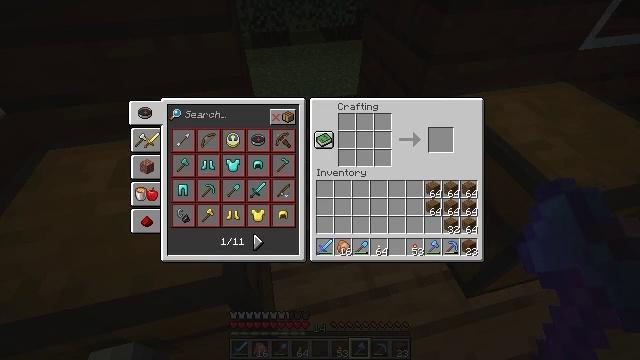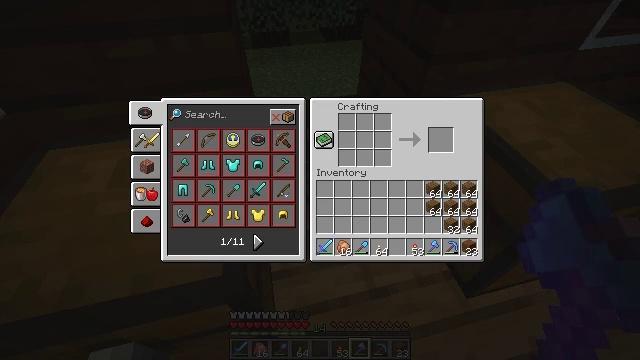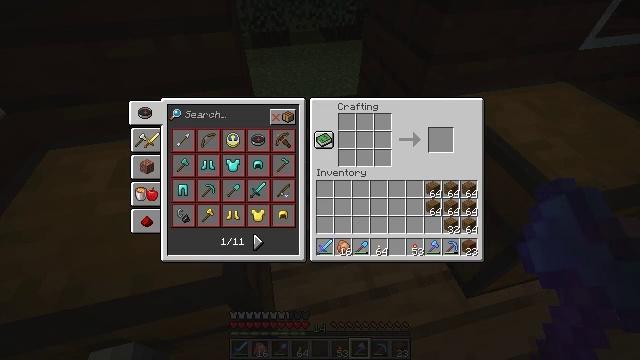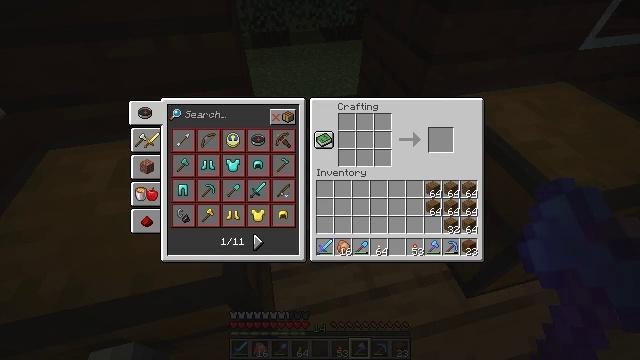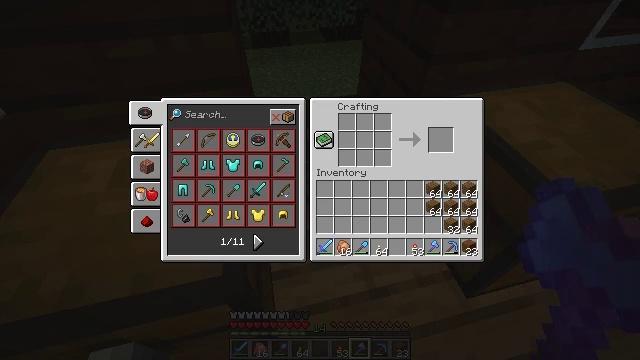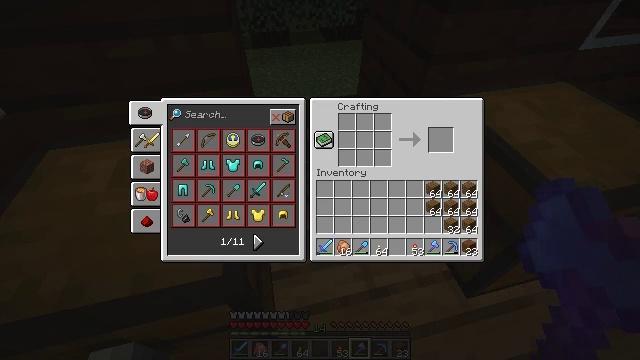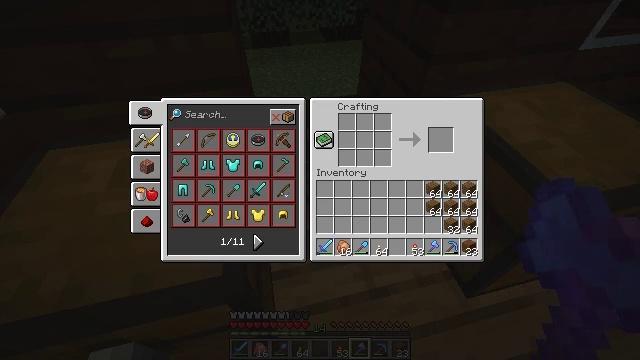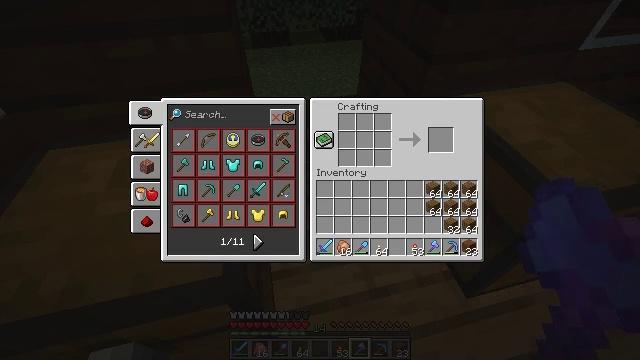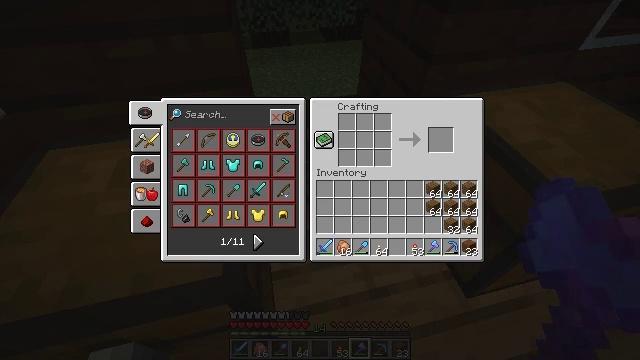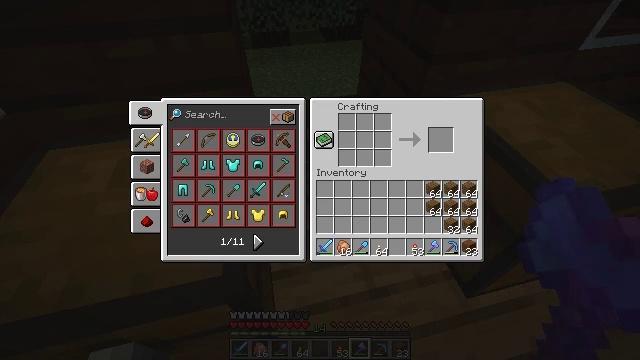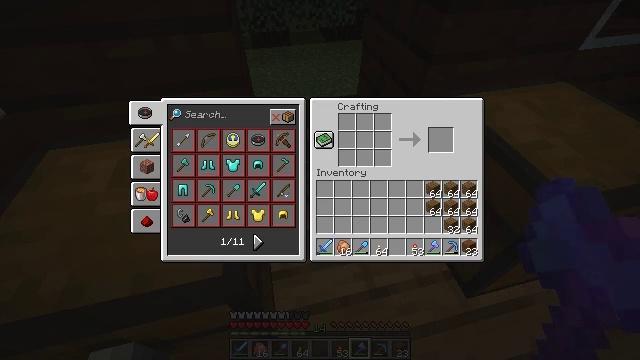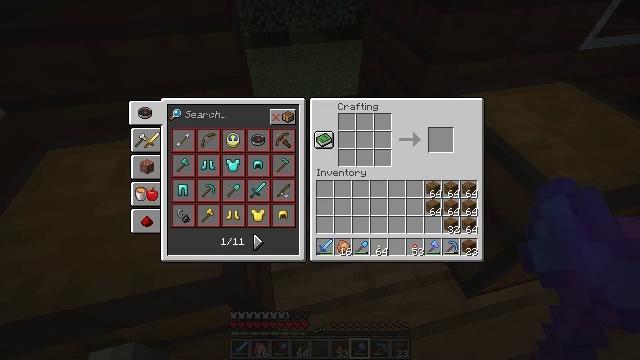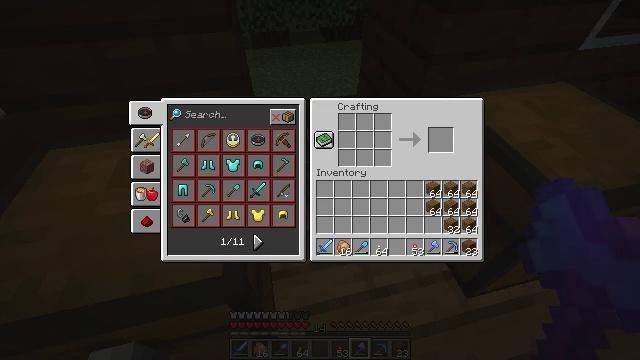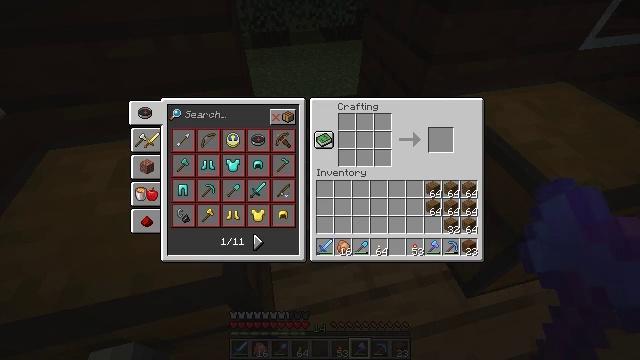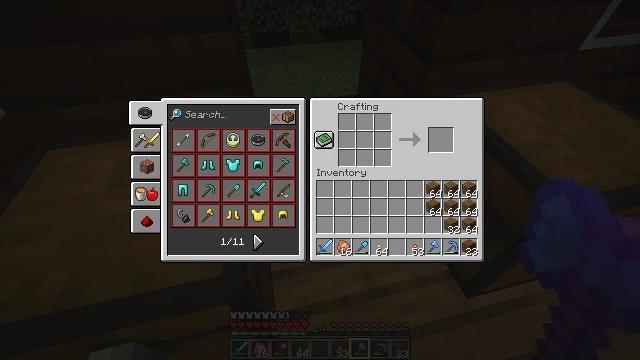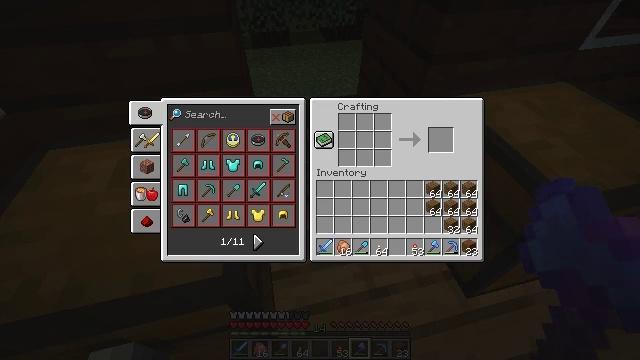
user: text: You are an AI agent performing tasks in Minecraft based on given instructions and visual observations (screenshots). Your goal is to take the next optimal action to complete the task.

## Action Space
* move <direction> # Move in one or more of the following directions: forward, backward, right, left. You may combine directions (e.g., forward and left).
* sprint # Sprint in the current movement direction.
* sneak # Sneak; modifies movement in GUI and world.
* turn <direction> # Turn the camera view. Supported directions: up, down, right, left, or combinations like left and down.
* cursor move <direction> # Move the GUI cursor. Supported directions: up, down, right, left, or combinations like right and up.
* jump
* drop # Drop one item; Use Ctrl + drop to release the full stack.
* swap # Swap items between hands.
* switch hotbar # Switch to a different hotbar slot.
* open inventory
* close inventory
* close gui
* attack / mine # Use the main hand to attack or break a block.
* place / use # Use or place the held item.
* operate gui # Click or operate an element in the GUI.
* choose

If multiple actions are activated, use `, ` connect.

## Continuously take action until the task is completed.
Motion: motion action
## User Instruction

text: Create a brown bed in the crafting grid.
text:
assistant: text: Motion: no_op
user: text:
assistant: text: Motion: no_op
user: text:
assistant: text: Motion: no_op
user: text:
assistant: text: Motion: no_op
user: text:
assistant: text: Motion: no_op
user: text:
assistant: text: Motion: no_op
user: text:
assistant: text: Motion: no_op
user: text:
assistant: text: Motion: no_op
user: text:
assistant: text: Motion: no_op
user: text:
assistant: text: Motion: no_op
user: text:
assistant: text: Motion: no_op
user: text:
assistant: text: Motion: no_op
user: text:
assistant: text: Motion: no_op
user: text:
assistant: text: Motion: no_op
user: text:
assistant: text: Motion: no_op
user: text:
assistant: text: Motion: no_op
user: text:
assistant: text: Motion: no_op
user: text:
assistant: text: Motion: no_op
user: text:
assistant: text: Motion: no_op
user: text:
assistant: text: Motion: no_op
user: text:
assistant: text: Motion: no_op
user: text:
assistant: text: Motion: no_op
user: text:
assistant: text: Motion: no_op
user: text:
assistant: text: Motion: no_op
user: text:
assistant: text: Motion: no_op
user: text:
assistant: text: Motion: no_op
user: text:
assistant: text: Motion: no_op
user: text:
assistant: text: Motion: no_op
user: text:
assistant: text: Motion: no_op
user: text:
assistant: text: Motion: no_op